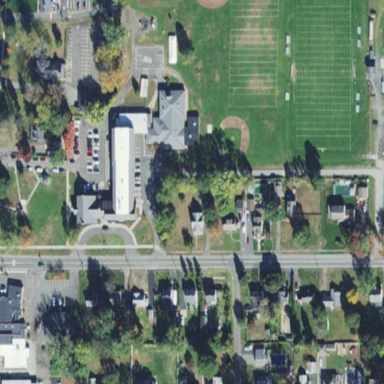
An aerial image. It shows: School building.